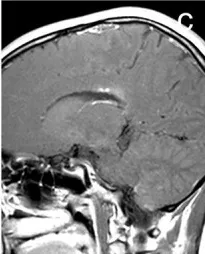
Initial MRI of the brain demonstrating rather typical finding of demyelinating disease fulfilling McDonald diagnostic criteria for multiple sclerosis. (c) Contrast-enhanced T1-weighted image with magnetization transfer in sagittal plane. With punctate enhancement.
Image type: radiology (mri)